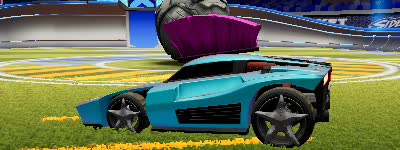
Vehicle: breakout